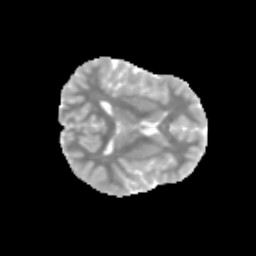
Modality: MD
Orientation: axial
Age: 11
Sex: female
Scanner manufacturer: siemens
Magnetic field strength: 3 T
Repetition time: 3.8 s
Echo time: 0.07 s